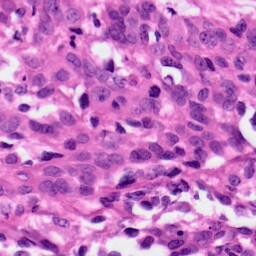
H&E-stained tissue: Ovarian